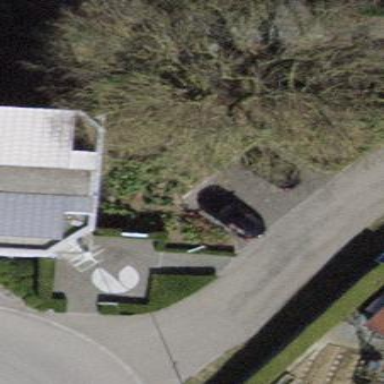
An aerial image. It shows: Street side parking area.